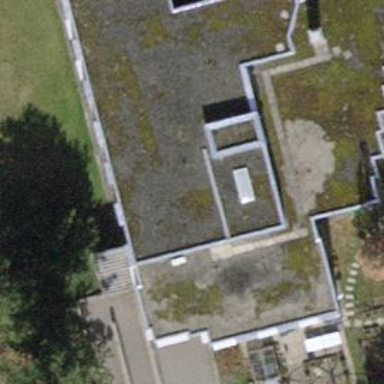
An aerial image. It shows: Hospital building.